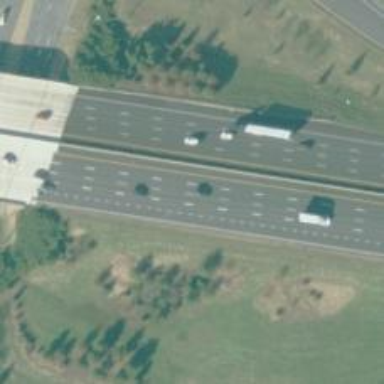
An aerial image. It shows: Motorway.